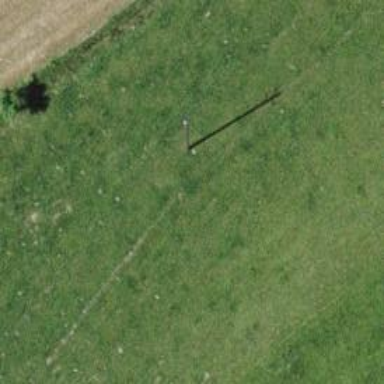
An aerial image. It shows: Minor power line.